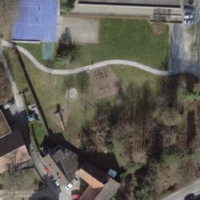
EUNIS habitat code: 53
Species observed at this site:
Carpinus betulus